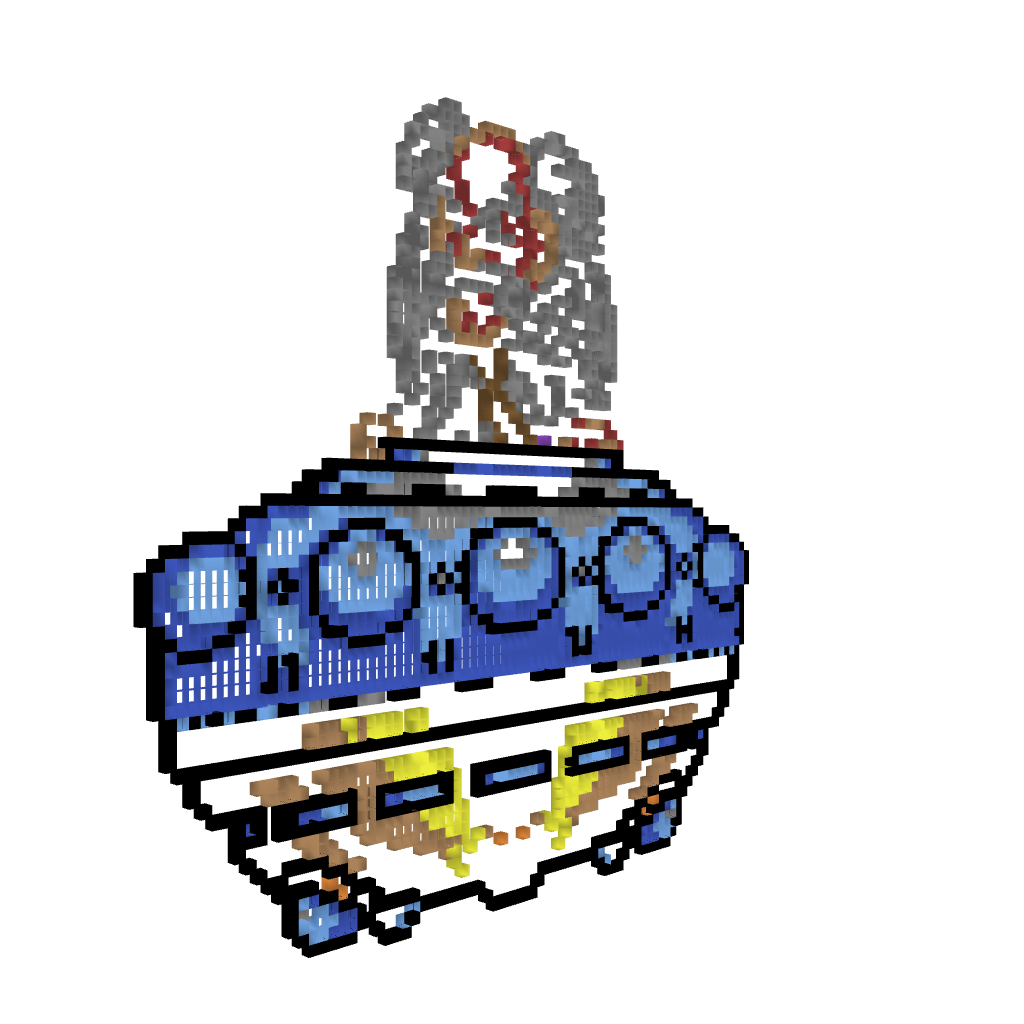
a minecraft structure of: Wily UFO (ErnieCIII) bad low quality